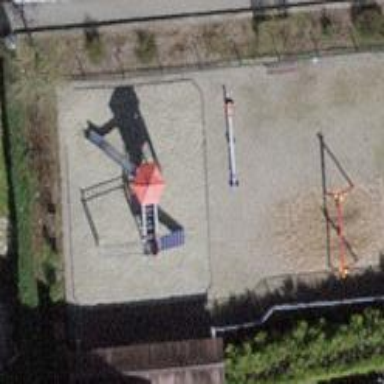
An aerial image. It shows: Playground area for leisure land.